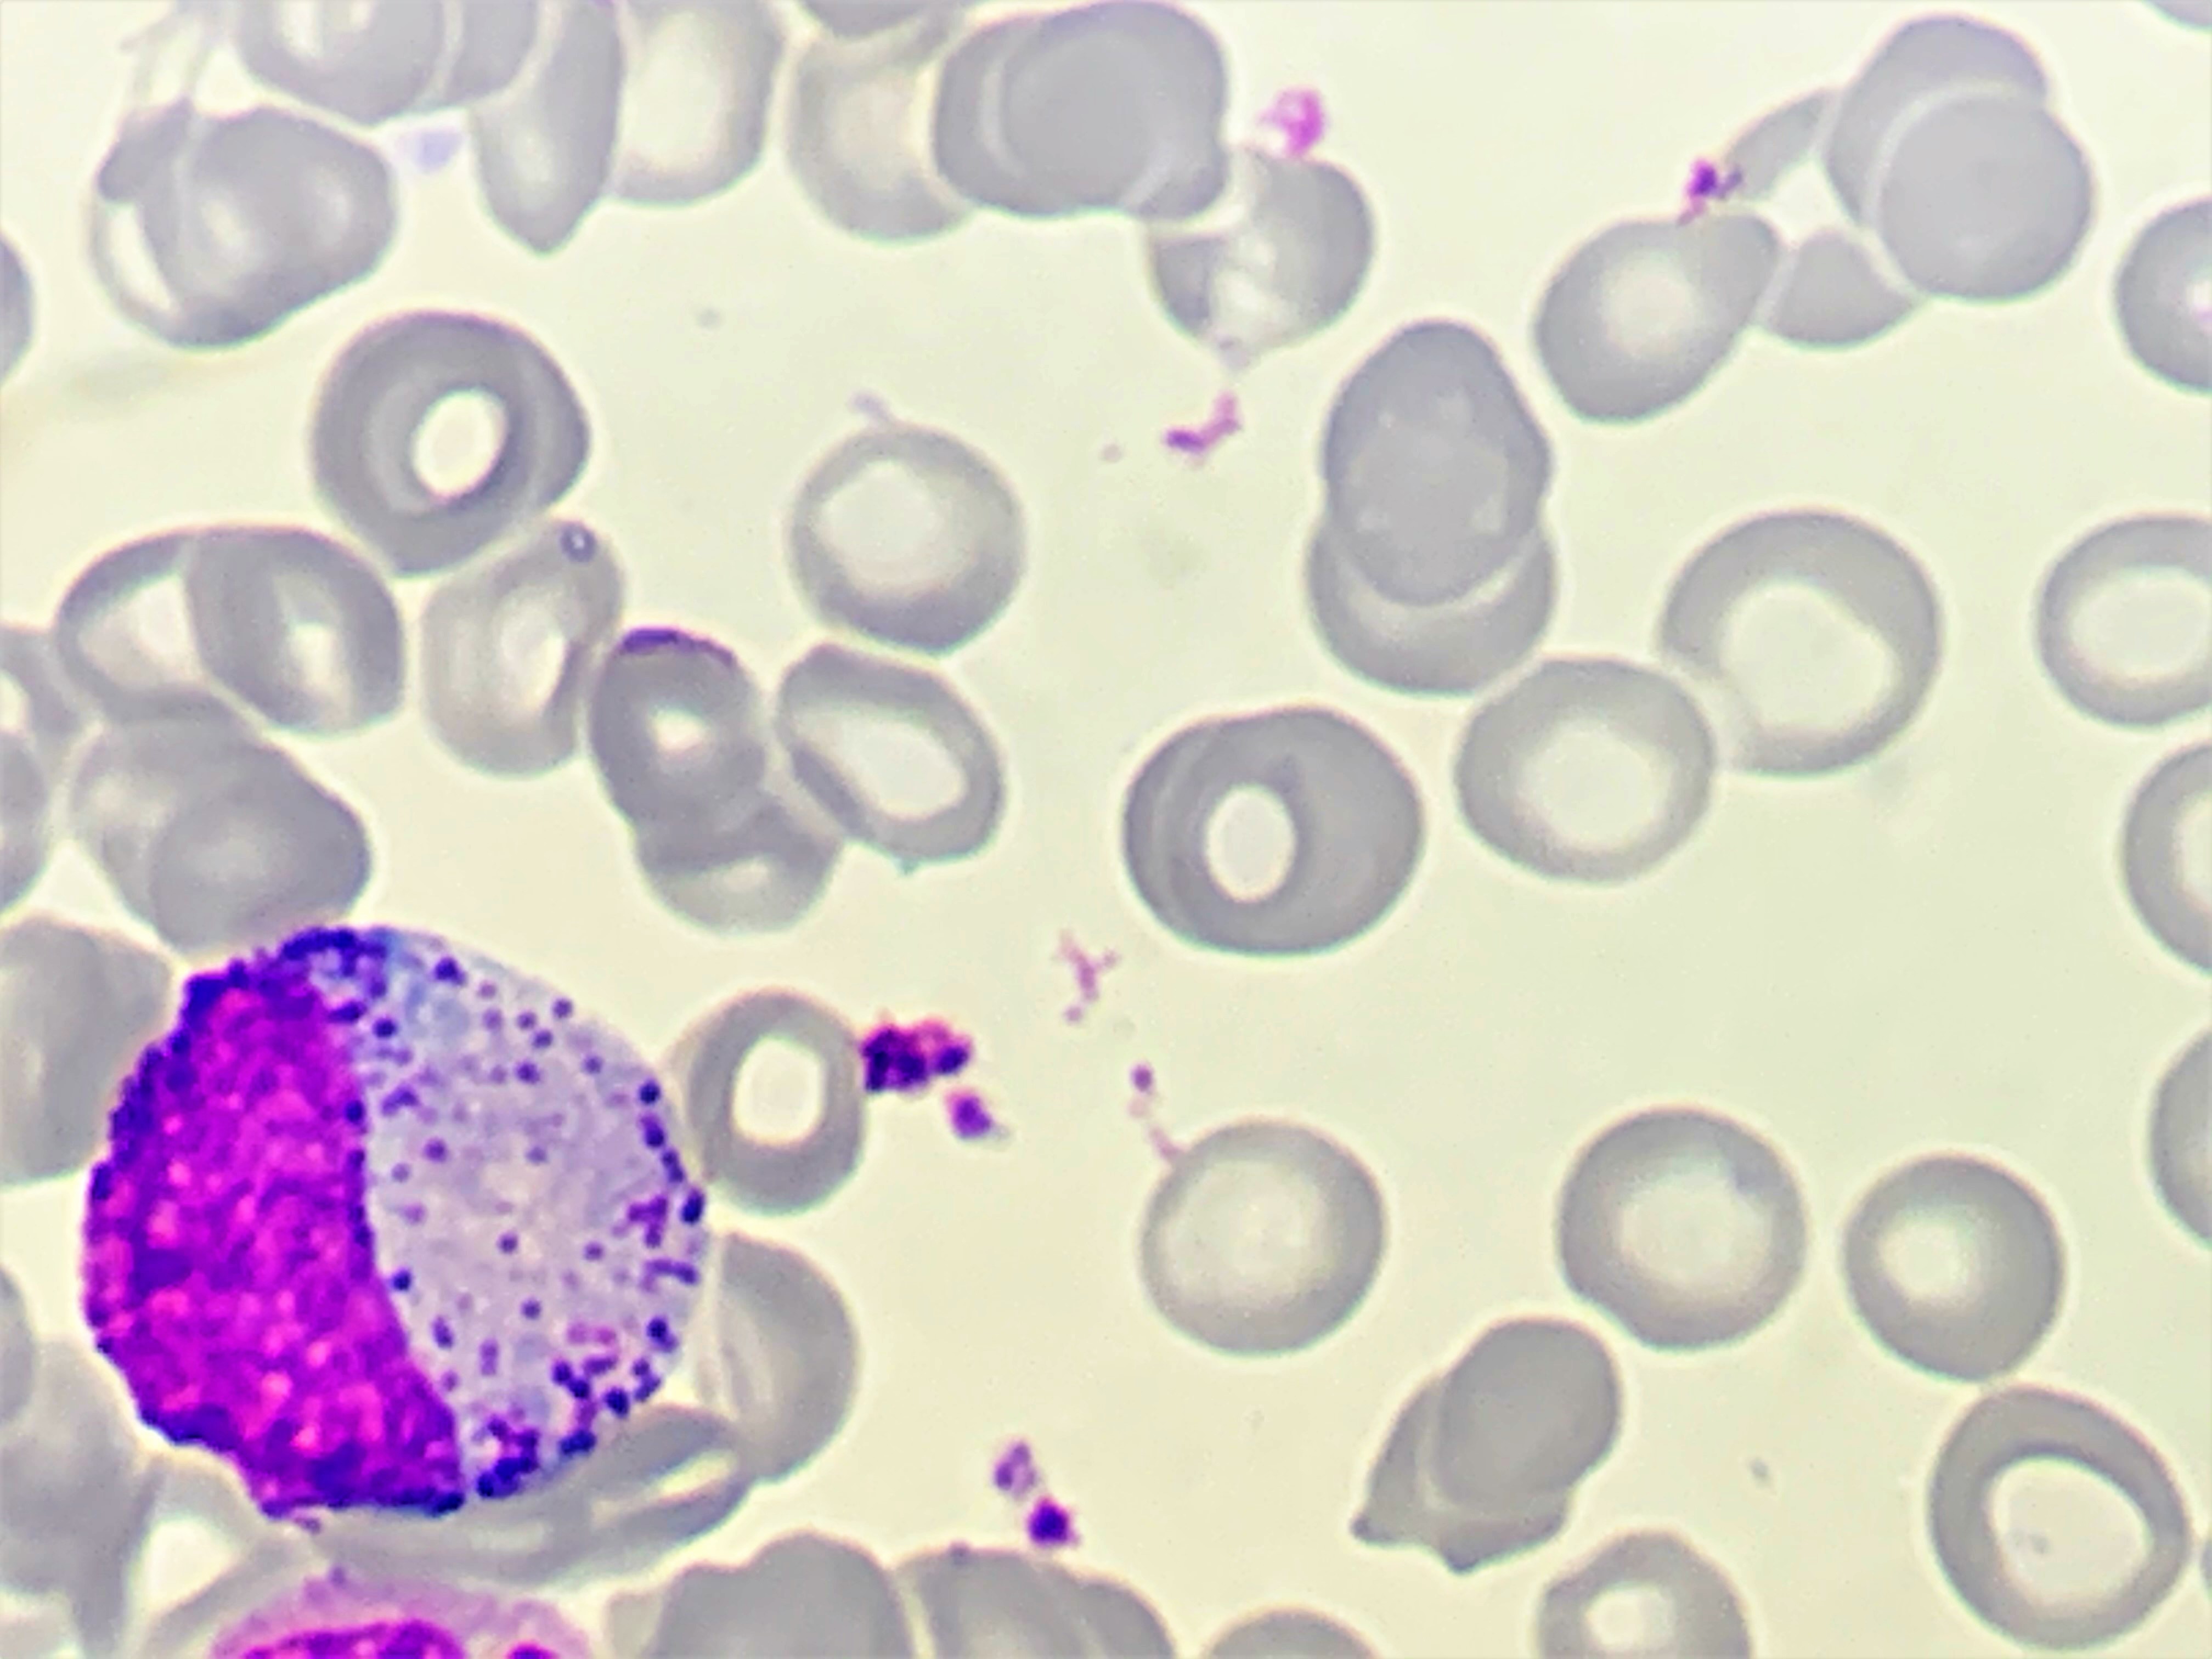
Cell type: METAMYELOCYTES